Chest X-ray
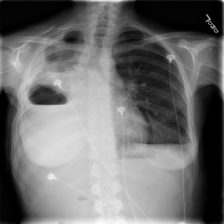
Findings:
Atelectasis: negative
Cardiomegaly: negative
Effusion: negative
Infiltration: negative
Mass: negative
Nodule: negative
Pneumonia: negative
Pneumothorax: negative
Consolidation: negative
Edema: negative
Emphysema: negative
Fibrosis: negative
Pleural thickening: negative
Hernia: negative